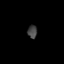
Tissue: lung
Cell type: Others
Senescence score: 0.1489
Nuclear area (px): 120
Mean DAPI intensity: 67.058